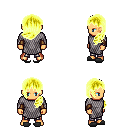
a pixel art fantasy rpg character, male body template, human, tanned skin, chain mail, metal pants, gold left-swept hairstyle, leather bracers, gray slippers, four views (front, back, left, right), 2x2 character sprite sheet, small pixel art, hard edges, no anti-aliasing